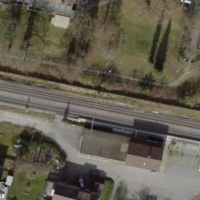
EUNIS habitat code: 25
Species observed at this site:
Cornus sanguinea
Leucanthemum vulgare
Daucus carota
Buxus sempervirens